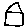
Label: house